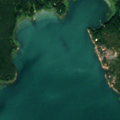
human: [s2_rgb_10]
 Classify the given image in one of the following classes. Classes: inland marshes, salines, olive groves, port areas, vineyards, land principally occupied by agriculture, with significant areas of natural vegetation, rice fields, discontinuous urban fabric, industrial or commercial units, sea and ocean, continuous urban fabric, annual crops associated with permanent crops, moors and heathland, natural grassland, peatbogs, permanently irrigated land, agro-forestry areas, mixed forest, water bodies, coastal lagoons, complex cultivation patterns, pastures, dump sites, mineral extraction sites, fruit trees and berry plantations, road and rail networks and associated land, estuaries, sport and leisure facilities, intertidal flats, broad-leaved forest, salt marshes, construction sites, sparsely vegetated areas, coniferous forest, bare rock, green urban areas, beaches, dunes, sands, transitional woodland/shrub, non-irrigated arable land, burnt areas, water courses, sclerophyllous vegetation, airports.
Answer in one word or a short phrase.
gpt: coniferous forest, mixed forest, sea and ocean